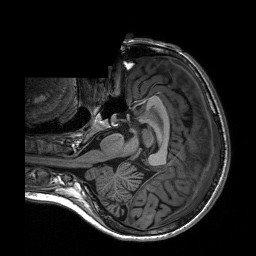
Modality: T1w
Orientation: axial
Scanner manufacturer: siemens
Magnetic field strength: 3 T
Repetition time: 2.3 s
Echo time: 0.00197 s